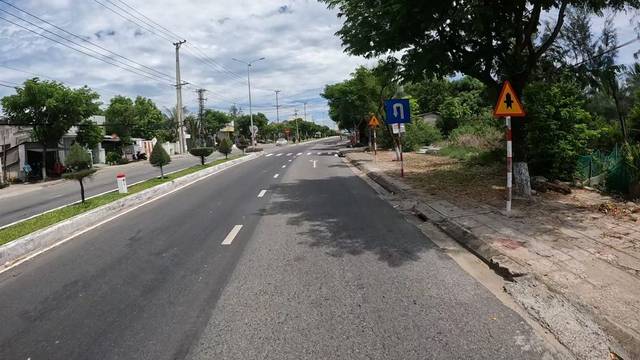
Region: Vietnam
Coordinates: 15.904, 108.352